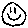
Label: smiley face